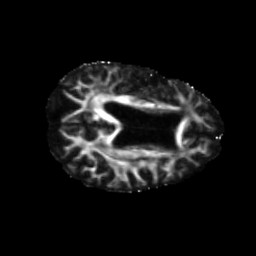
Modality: FA
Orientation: axial
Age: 79
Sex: female
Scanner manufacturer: siemens
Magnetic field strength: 3 T
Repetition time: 5.47 s
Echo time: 0.0854 s